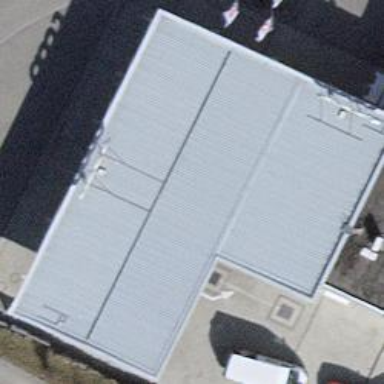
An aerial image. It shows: View of roof of building.